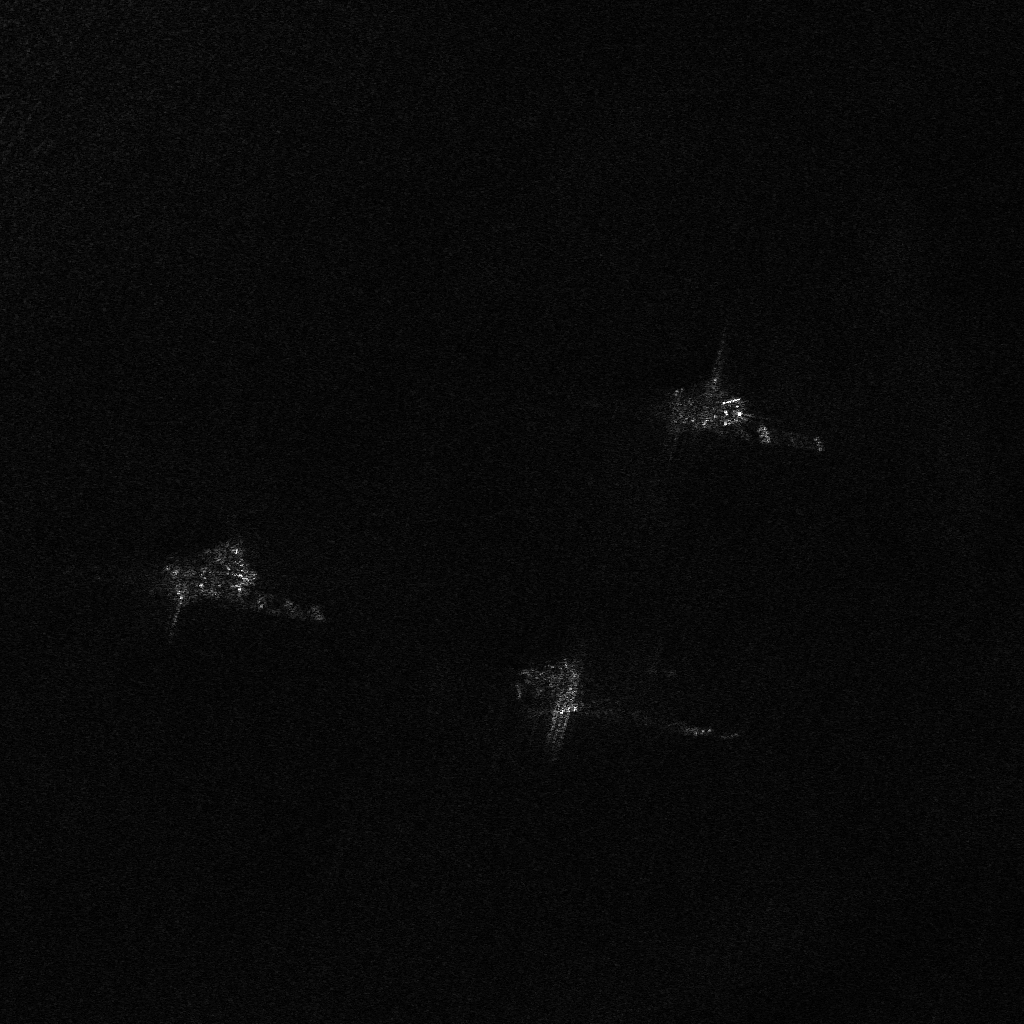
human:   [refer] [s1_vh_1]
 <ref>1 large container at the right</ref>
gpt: <box>[[64, 38, 80, 44, 10]]</box>

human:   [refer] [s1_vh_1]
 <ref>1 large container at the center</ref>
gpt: <box>[[49, 64, 71, 71, 10]]</box>